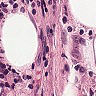
Metastatic tissue present: yes